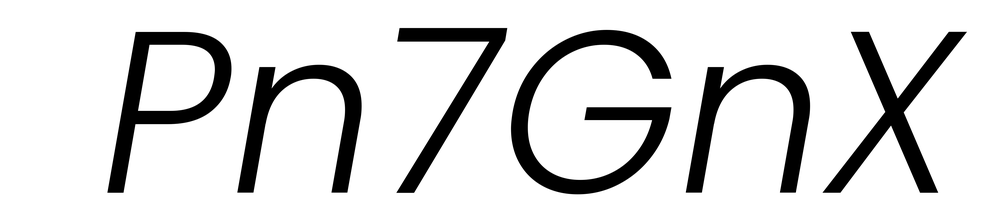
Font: Poppins-LightItalic